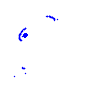
Particle: kaon